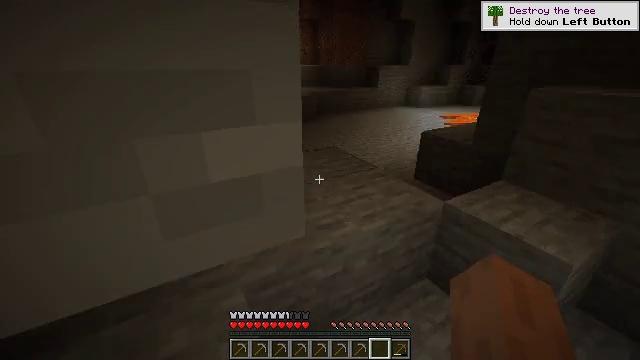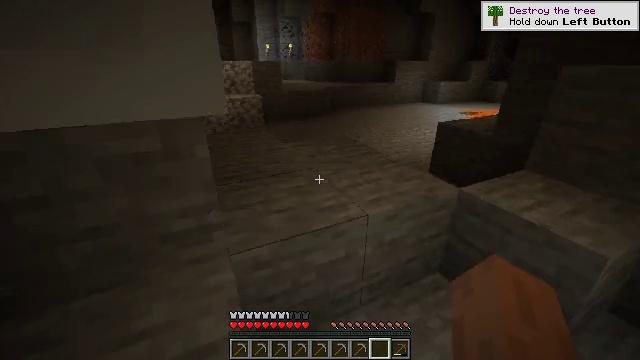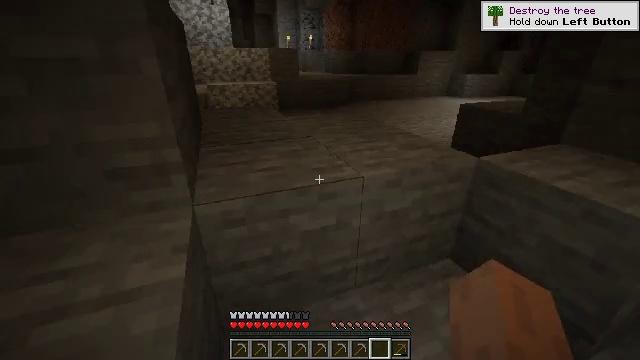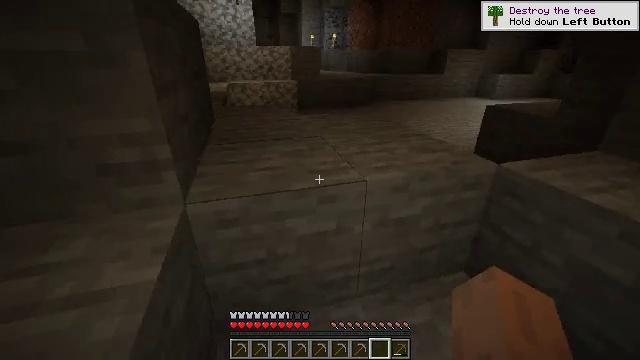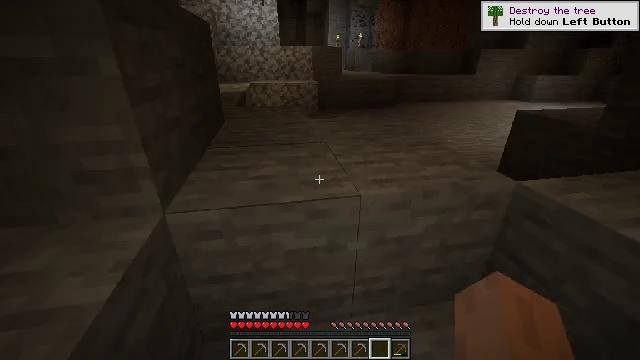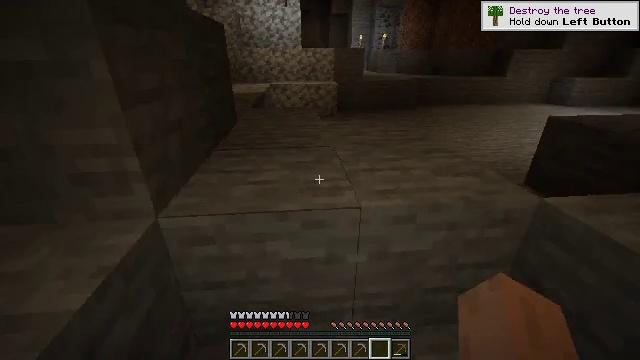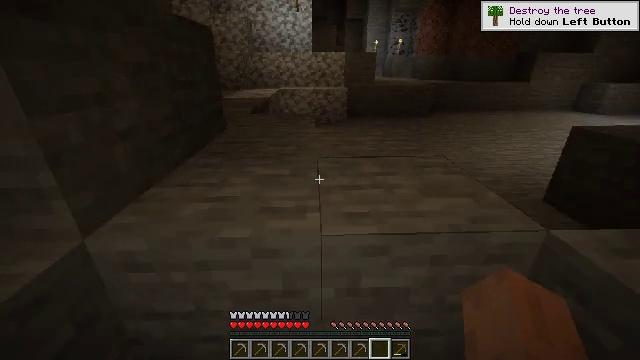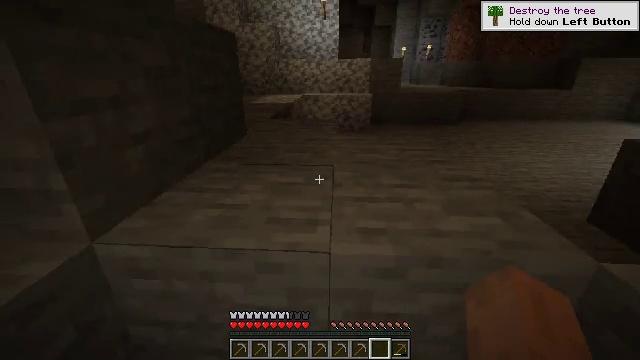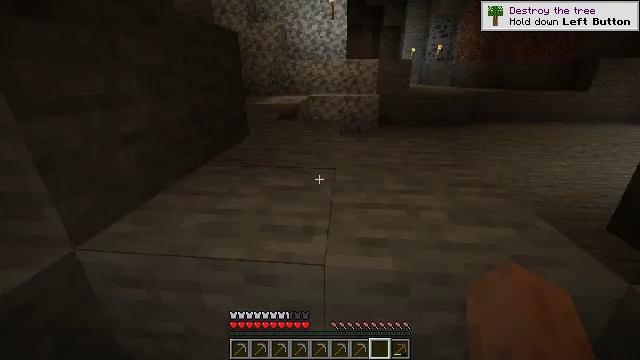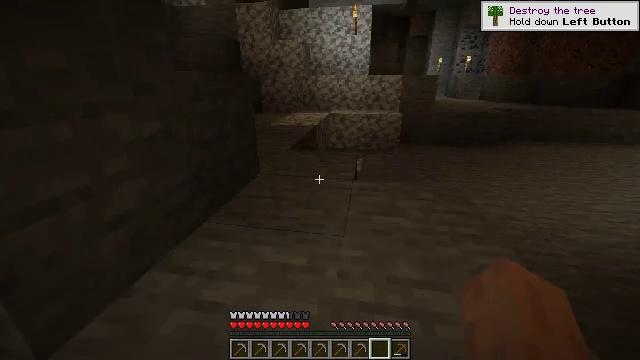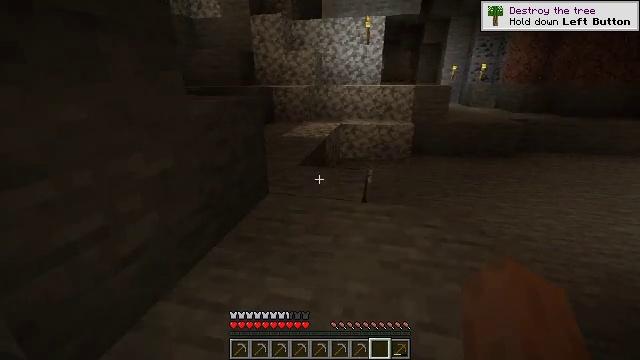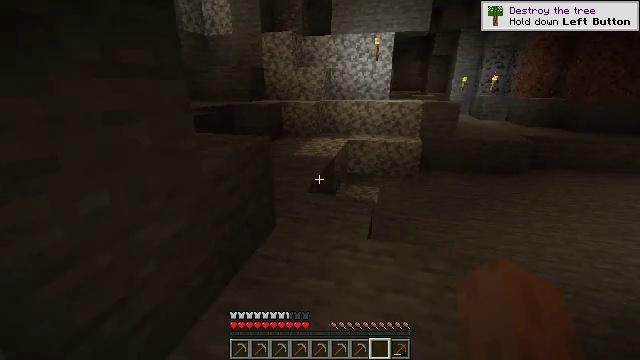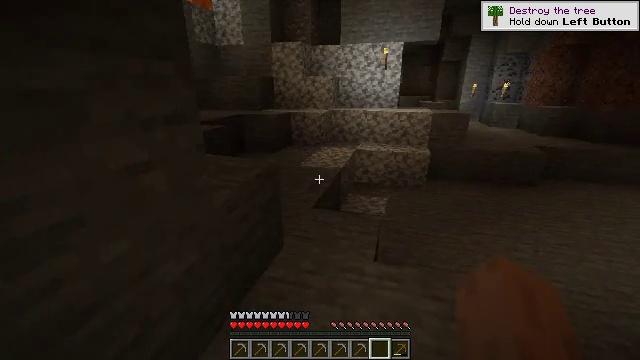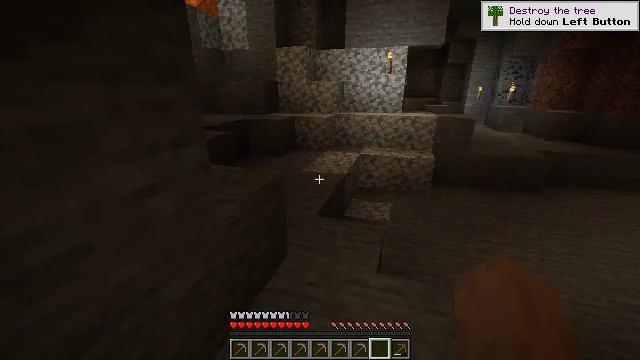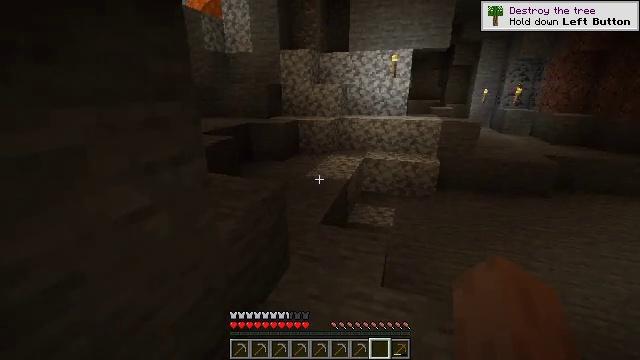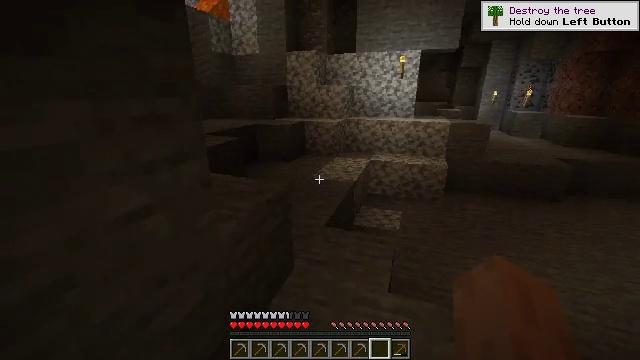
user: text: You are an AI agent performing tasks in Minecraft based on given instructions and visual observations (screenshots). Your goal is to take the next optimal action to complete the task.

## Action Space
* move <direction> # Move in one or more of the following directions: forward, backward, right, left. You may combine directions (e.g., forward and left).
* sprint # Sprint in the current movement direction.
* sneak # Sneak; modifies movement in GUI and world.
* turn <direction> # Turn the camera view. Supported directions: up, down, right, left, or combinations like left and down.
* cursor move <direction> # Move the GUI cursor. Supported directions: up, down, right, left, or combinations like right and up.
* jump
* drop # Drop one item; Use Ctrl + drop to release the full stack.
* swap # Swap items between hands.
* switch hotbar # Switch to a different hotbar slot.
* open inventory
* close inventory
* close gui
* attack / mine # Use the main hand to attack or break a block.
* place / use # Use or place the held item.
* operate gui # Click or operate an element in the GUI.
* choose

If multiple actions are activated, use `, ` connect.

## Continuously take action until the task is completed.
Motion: motion action
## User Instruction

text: Craft a helmet using gold ingots.
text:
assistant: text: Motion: move forward and move right, turn left
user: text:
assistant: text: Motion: move forward and move right, turn left
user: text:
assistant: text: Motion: move forward and move right, turn left
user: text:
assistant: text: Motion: move forward and move right, turn left
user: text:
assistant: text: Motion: move forward and move right, turn left
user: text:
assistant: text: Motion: move forward and move right, turn left
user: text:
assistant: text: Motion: move forward, turn left and up
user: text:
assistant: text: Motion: move forward, turn left
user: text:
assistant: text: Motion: move forward, turn left and up, jump
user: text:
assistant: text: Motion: move forward, turn left, jump
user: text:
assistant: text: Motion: move forward, turn left, jump
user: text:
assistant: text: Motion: move forward, turn left, jump
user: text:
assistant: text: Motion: move forward
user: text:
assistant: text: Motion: move forward
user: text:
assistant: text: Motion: move forward, turn left
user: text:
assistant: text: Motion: move forward, turn left
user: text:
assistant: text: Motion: move forward and move right, turn left
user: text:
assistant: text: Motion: move forward and move right, turn left
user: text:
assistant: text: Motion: move forward and move right, turn left
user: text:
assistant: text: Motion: move forward and move right, turn left
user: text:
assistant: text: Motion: move forward and move right, turn left
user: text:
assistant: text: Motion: move forward and move right, turn left
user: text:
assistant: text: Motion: move forward and move right, turn left
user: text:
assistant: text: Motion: move forward and move right, turn left
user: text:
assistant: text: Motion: move forward and move right, turn left and up
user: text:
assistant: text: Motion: move forward and move right, turn left and up
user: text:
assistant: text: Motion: move forward and move right, turn left and up
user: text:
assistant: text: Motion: move forward and move right, turn left and up
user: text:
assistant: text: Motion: move forward and move right, turn left and up
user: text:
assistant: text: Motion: move forward and move right, turn left